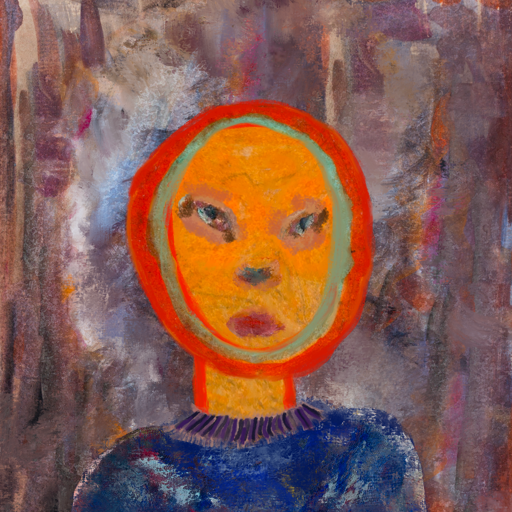
Background: Hypocrite, Head And Neck Front: Sisters, Face Front: Boggyland, Bust: Irani, Hair Front: Sisters, Head Accessory: Blank, Second Necklace: Blank, Necklace: HillGirl, Baby: Blank